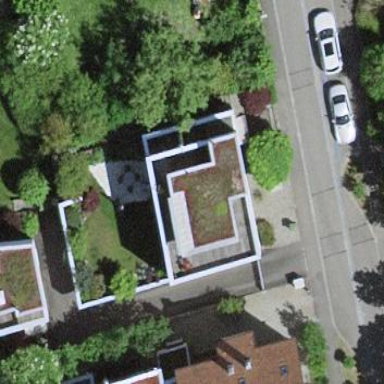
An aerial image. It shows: Simple and straightforward house.